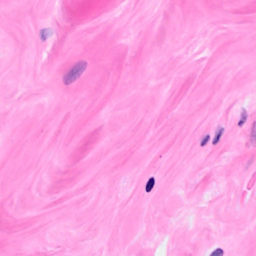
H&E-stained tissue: Breast